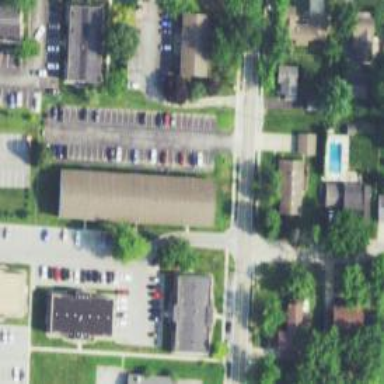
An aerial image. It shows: Asphalt footway crossing.